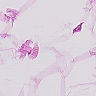
Metastatic tissue present: no